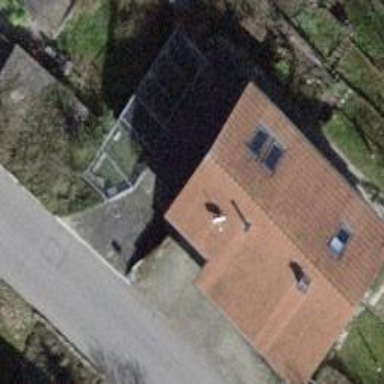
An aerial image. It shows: Building with tile roof.